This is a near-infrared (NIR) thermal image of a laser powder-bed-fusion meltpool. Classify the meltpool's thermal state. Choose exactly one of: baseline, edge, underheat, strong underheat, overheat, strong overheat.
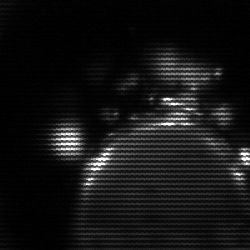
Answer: edge